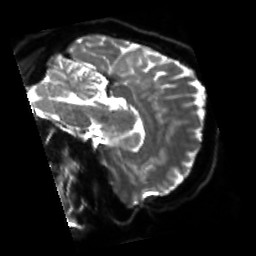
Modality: sbref
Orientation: sagittal
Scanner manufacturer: siemens
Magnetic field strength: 3 T
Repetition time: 4 s
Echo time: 0.0594 s